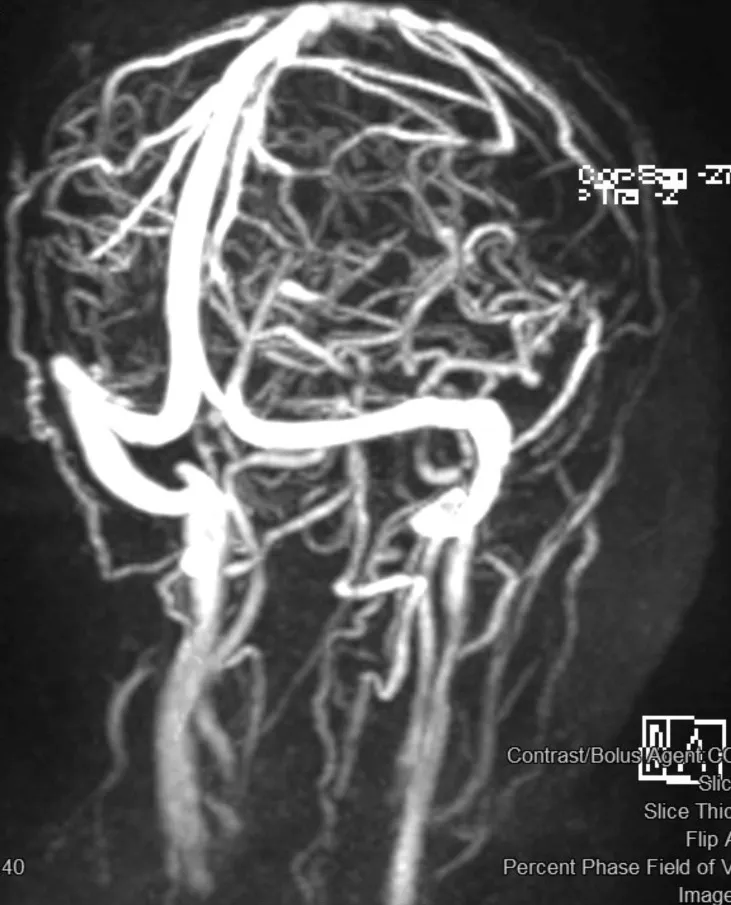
Magnetic resonance (MR) venography: normal study.
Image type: radiology (mri)